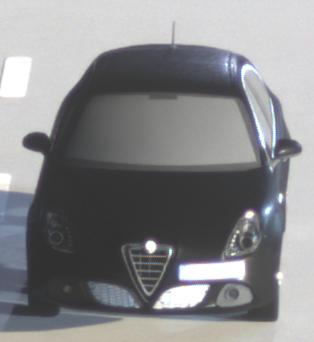
Make: Alfa Romeo
Model: Giulietta 1.4 TB 16V
Detailed model: Giulietta (940)
Model produced from: 2010/05
Model produced until: 2013/03
Doors: 5
Color: black
Road condition: dry road
Daytime: night
Contrast: high contrast